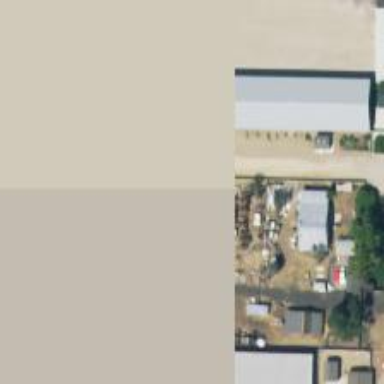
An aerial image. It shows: Farmyard area.